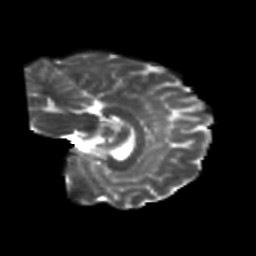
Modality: T2w
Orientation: sagittal
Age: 24
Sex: female
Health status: healthy
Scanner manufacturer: siemens
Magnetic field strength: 3 T
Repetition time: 10.8 s
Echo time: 0.082 s